Question: My php code inside HTML
'''
$i = 1;
echo "<input type='text' class='uborder help-80percent' maxlength='3' onkeypress='return isNumberKey(event)'' id='quantity_".$i."' onchange='updatetotalWeight(this.value, quantity_".$i.", current_quantity_".$i.", weight_".$i." )' />";
'''

I want to make my:
'''
updatetotalWeight(this.value, "quantity_1", "current_quanitity_1", "weight_1");
'''
Do you have any idea how to make this thing become string?
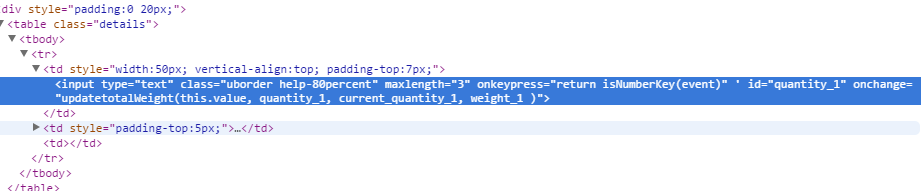
Answer: You can use double quotes inside a double quoted string by escaping them with a backslash '"':
'''
echo "<input type='text' class='uborder help-80percent' maxlength='3' onkeypress='return isNumberKey(event)' id='quantity_".$i."' onchange='updatetotalWeight(this.value, "quantity_".$i."", "current_quantity_".$i."", "weight_".$i."" )' />";
'''